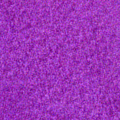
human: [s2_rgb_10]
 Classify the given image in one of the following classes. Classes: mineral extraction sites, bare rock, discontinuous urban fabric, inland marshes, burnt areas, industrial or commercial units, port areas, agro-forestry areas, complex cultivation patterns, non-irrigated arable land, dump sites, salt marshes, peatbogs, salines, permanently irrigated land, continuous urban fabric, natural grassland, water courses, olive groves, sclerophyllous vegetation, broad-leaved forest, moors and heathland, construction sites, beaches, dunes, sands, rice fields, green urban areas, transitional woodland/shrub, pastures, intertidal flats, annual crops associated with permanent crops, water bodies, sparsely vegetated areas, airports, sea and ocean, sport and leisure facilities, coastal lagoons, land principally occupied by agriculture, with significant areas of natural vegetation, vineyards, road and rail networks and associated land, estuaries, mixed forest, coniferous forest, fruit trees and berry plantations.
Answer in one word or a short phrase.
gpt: sea and ocean